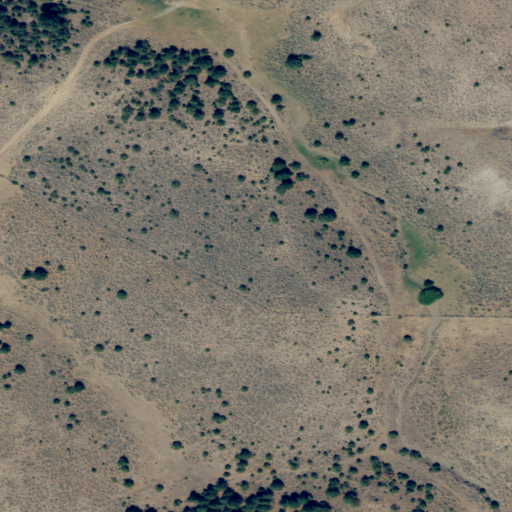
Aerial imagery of plain(s) in Oregon named Mahogany Flat containing shrub, open development, and evergreen forest